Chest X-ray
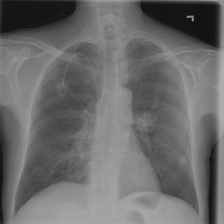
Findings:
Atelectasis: negative
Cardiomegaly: negative
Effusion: negative
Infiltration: negative
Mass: positive
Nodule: positive
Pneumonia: negative
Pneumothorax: negative
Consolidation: negative
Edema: negative
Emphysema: negative
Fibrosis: negative
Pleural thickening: negative
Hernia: negative